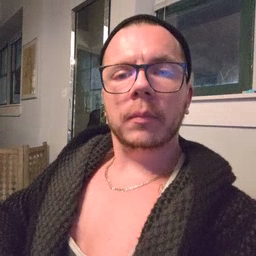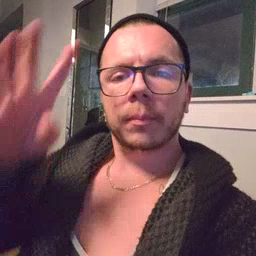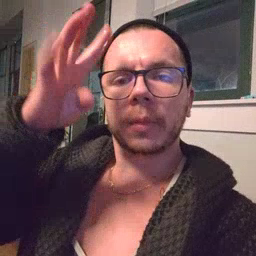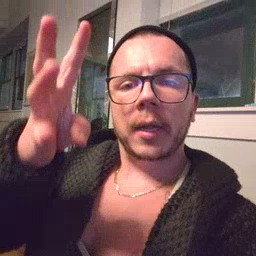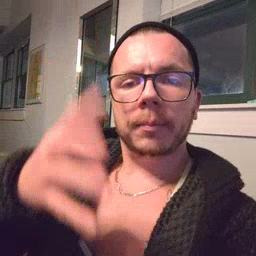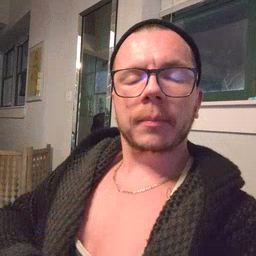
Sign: pretend